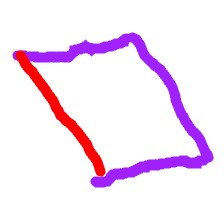
Shape: parallelogram